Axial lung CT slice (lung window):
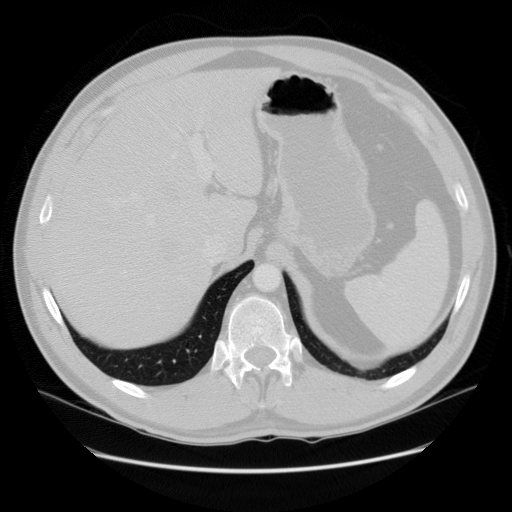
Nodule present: no